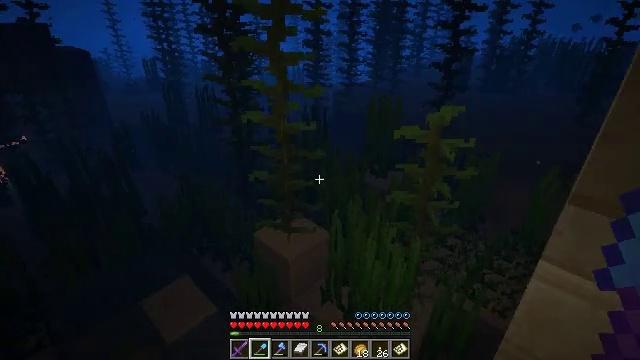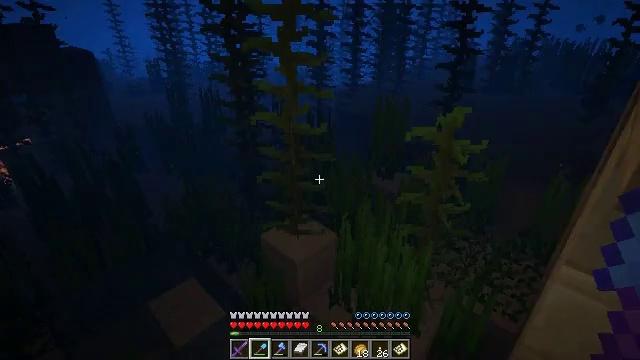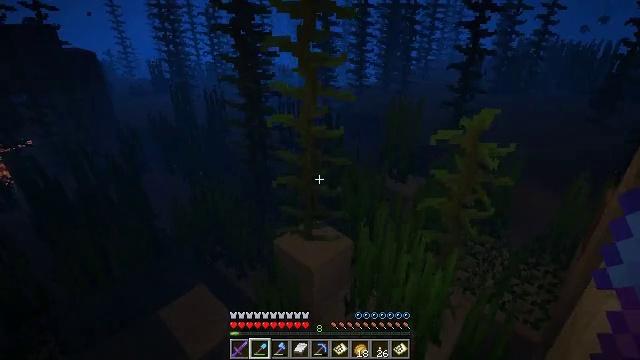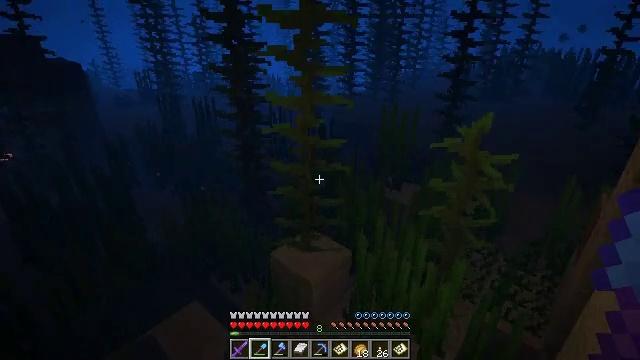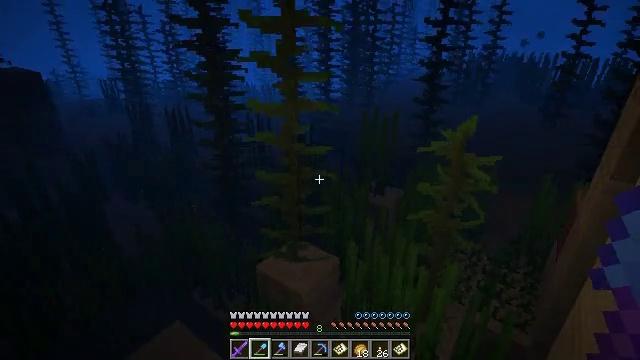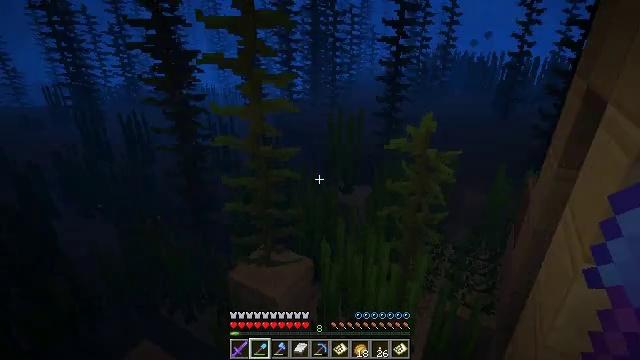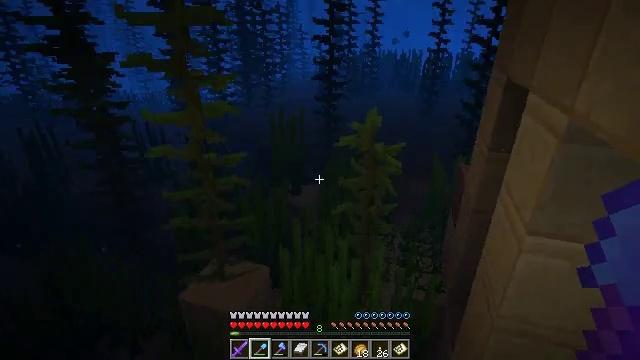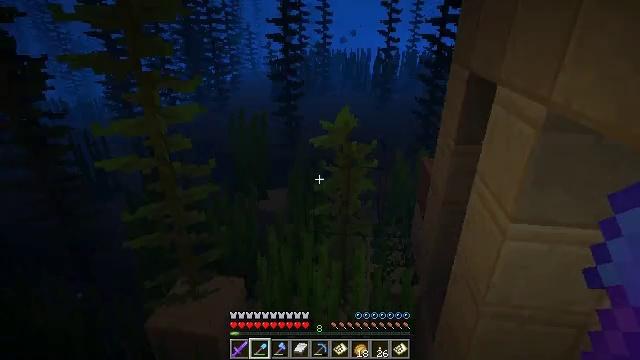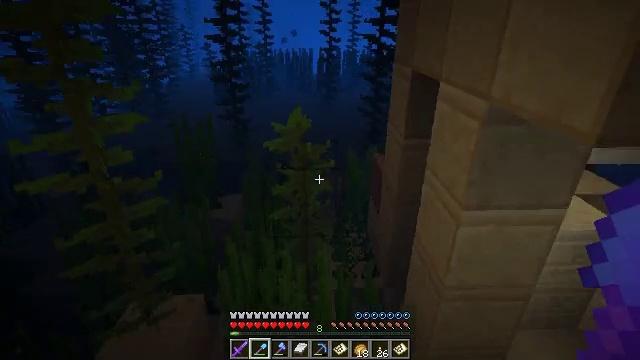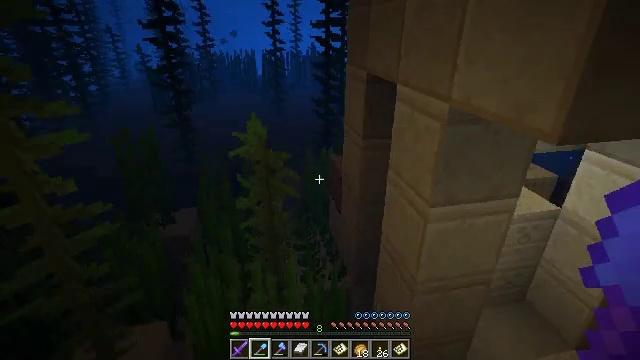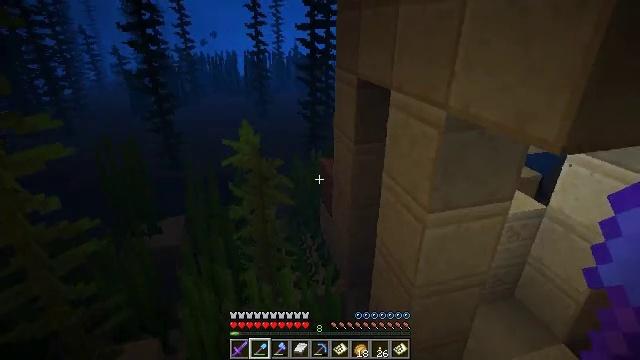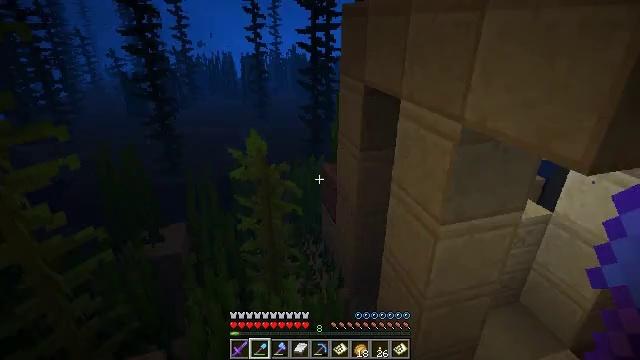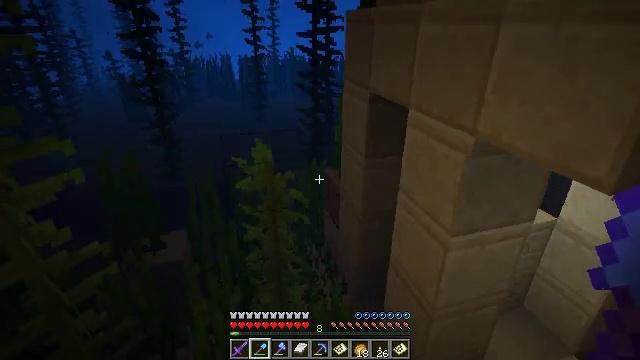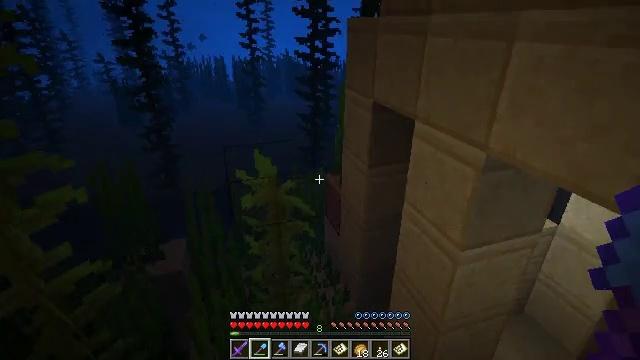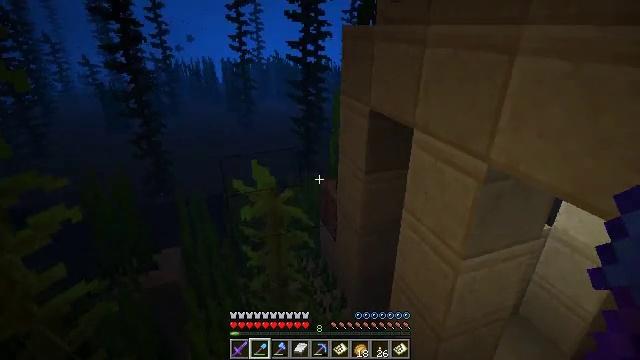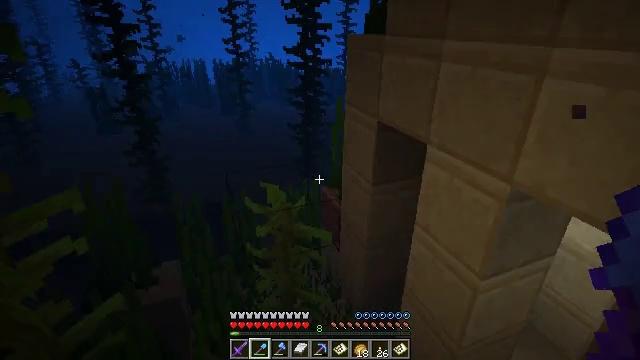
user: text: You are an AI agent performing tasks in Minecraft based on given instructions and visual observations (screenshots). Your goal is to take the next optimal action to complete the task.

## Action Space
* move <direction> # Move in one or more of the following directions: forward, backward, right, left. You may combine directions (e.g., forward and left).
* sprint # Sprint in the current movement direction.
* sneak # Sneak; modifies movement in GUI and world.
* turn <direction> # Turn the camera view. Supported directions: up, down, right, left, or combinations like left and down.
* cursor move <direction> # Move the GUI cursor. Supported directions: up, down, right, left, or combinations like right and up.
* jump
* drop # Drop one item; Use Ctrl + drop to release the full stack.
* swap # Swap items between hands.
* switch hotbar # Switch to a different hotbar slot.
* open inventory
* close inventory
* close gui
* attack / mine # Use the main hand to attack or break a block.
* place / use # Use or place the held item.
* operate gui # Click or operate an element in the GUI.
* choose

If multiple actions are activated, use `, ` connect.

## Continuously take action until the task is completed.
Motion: motion action
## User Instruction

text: Dive and mine the kelp.
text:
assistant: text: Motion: move forward and move left
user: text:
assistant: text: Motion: move forward and move left
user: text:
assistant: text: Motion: move forward and move left, turn right and up
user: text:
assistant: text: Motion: move forward and move left, turn right and up
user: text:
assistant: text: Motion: move forward and move left, turn right
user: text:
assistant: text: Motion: move forward and move left, turn right
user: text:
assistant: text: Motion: move forward and move left, turn right
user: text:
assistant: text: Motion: move forward and move left, turn right, jump
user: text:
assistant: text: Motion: move forward and move left, turn right, jump
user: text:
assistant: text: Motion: move forward and move left, turn right, jump
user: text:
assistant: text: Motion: move forward and move left, jump
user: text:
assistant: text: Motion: move forward and move left, jump
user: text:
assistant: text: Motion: move forward and move left, turn right, jump
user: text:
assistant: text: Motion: move forward and move left, turn right
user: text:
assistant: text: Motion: move forward and move left, turn right
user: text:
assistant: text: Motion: move forward and move left, turn right
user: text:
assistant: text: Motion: move forward and move left, turn right
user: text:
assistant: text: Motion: move forward and move left, turn right
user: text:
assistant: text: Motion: move forward and move left
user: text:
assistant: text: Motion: move forward and move left, turn right
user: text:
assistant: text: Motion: move forward and move left, turn right
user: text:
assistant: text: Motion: move forward and move left, turn right, jump
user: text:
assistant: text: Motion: move forward and move left, turn right and down, jump
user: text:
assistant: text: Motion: move forward and move left, turn right, jump
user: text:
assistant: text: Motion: move forward and move left, turn right, jump
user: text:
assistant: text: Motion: move forward and move left, turn right, jump
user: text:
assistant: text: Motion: move forward and move left, turn right
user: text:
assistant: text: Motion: move forward and move left, turn right
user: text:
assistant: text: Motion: move forward and move left, turn right
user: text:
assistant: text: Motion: move forward and move left